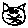
Label: cat